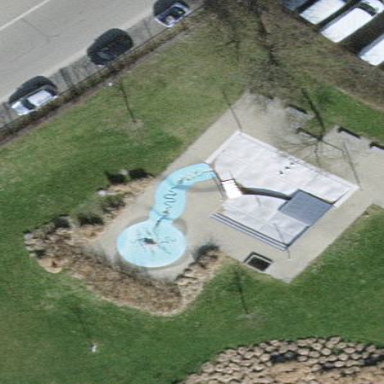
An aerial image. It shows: Swimming pool located in leisure land.